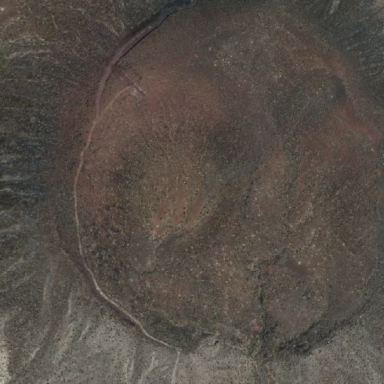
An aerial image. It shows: Majestic volcano in its natural form.